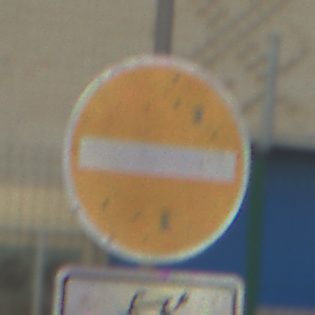
Verkehrszeichen: VerbotDerEinfahrt
Zusatzzeichen unten: EinspurigeFahrzeugeFrei6
Umgebung: Outdoor, Suburban
Tageszeit: MorningAfternoon
Wetter: PartlyCloudy
Licht: Natural
Jahreszeit: NotSpecified
Kontrast: LowContrast